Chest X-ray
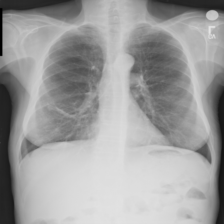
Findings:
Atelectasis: negative
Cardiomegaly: negative
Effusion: negative
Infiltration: negative
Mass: negative
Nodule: negative
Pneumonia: negative
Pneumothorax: negative
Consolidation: negative
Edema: negative
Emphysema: negative
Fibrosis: negative
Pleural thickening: negative
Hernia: negative